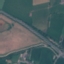
Land use / land cover: Highway